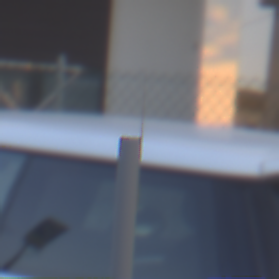
Verkehrszeichen: Vorfahrt
Umgebung: Outdoor, Urban
Tageszeit: SunriseSunset
Wetter: Clear
Licht: Natural
Jahreszeit: NotSpecified
Kontrast: LowContrast